Question: I try to connect my db using host address as my ip address 203.199.209.**,but not able to connect db.if i try to connect my db using host address as localhost it connected successfully.
How to solve this issue?

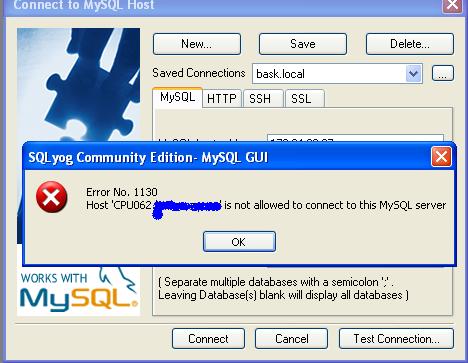
Answer: MySQL grants access based on which host you are connecting from.
Run this command as 'root':
'''
SELECT user, host FROM mysql.user;
'''
These are the users which exist on your server. Notice the 'host' column.
In short, a user is defined as both a user name ('user') a point of connection ('host'). When you access your server as 'localhost', you actually login as 'some_user@localhost'. On the other hand, when you access the sever via its IP address, you actually login as 'some_user@your.ip.address.here'. I guess the latter does not exist on your server.
You may want to create a new user such as 'some_user@your.ip.address.here' or 'some_user@%' (the percent sign is a wildcard; here, it means "any host"):
'''
CREATE USER 'some_user'@'your.ip.address.here' IDENTIFIED BY 'your_password';
GRANT ALL ON your_database.* to 'some_user'@'your.ip.address.here';
'''
If you wish to dig further, see <URL> for the 'CREATE USER' syntax.
[edit]
Obviously, as suggested by others, you first need to make sure your server listens to this IP address (203.199.209.**). But if this were not already the case, you should get the following error:
> ERROR 2003 (HY000): Can't connect to MySQL server on '203.199.209.**' (111)
The error you are getting definitely indicates a permission issue.